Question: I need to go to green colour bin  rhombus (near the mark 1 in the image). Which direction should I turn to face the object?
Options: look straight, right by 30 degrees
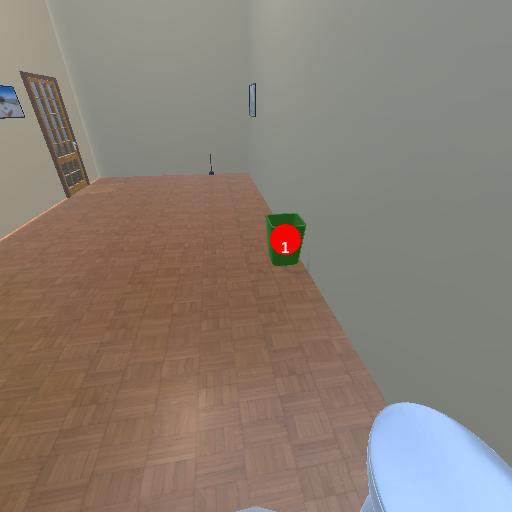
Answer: look straight